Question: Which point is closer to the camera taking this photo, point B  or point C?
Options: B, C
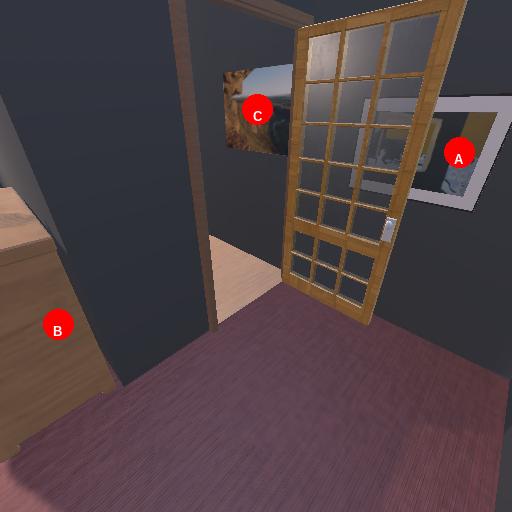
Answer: B